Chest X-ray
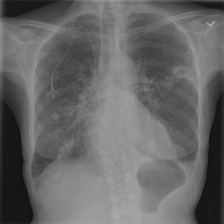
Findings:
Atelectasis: negative
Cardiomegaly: negative
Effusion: positive
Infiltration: negative
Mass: negative
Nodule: negative
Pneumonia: negative
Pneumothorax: negative
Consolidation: negative
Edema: negative
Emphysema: negative
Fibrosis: negative
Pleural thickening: negative
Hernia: negative